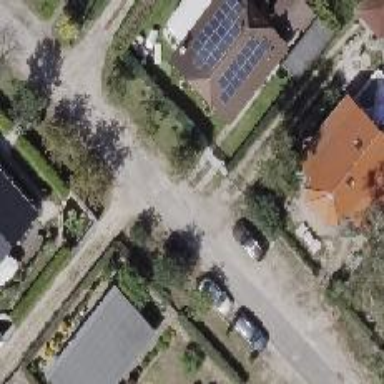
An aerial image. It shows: Asphalt road in residential area.